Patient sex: F
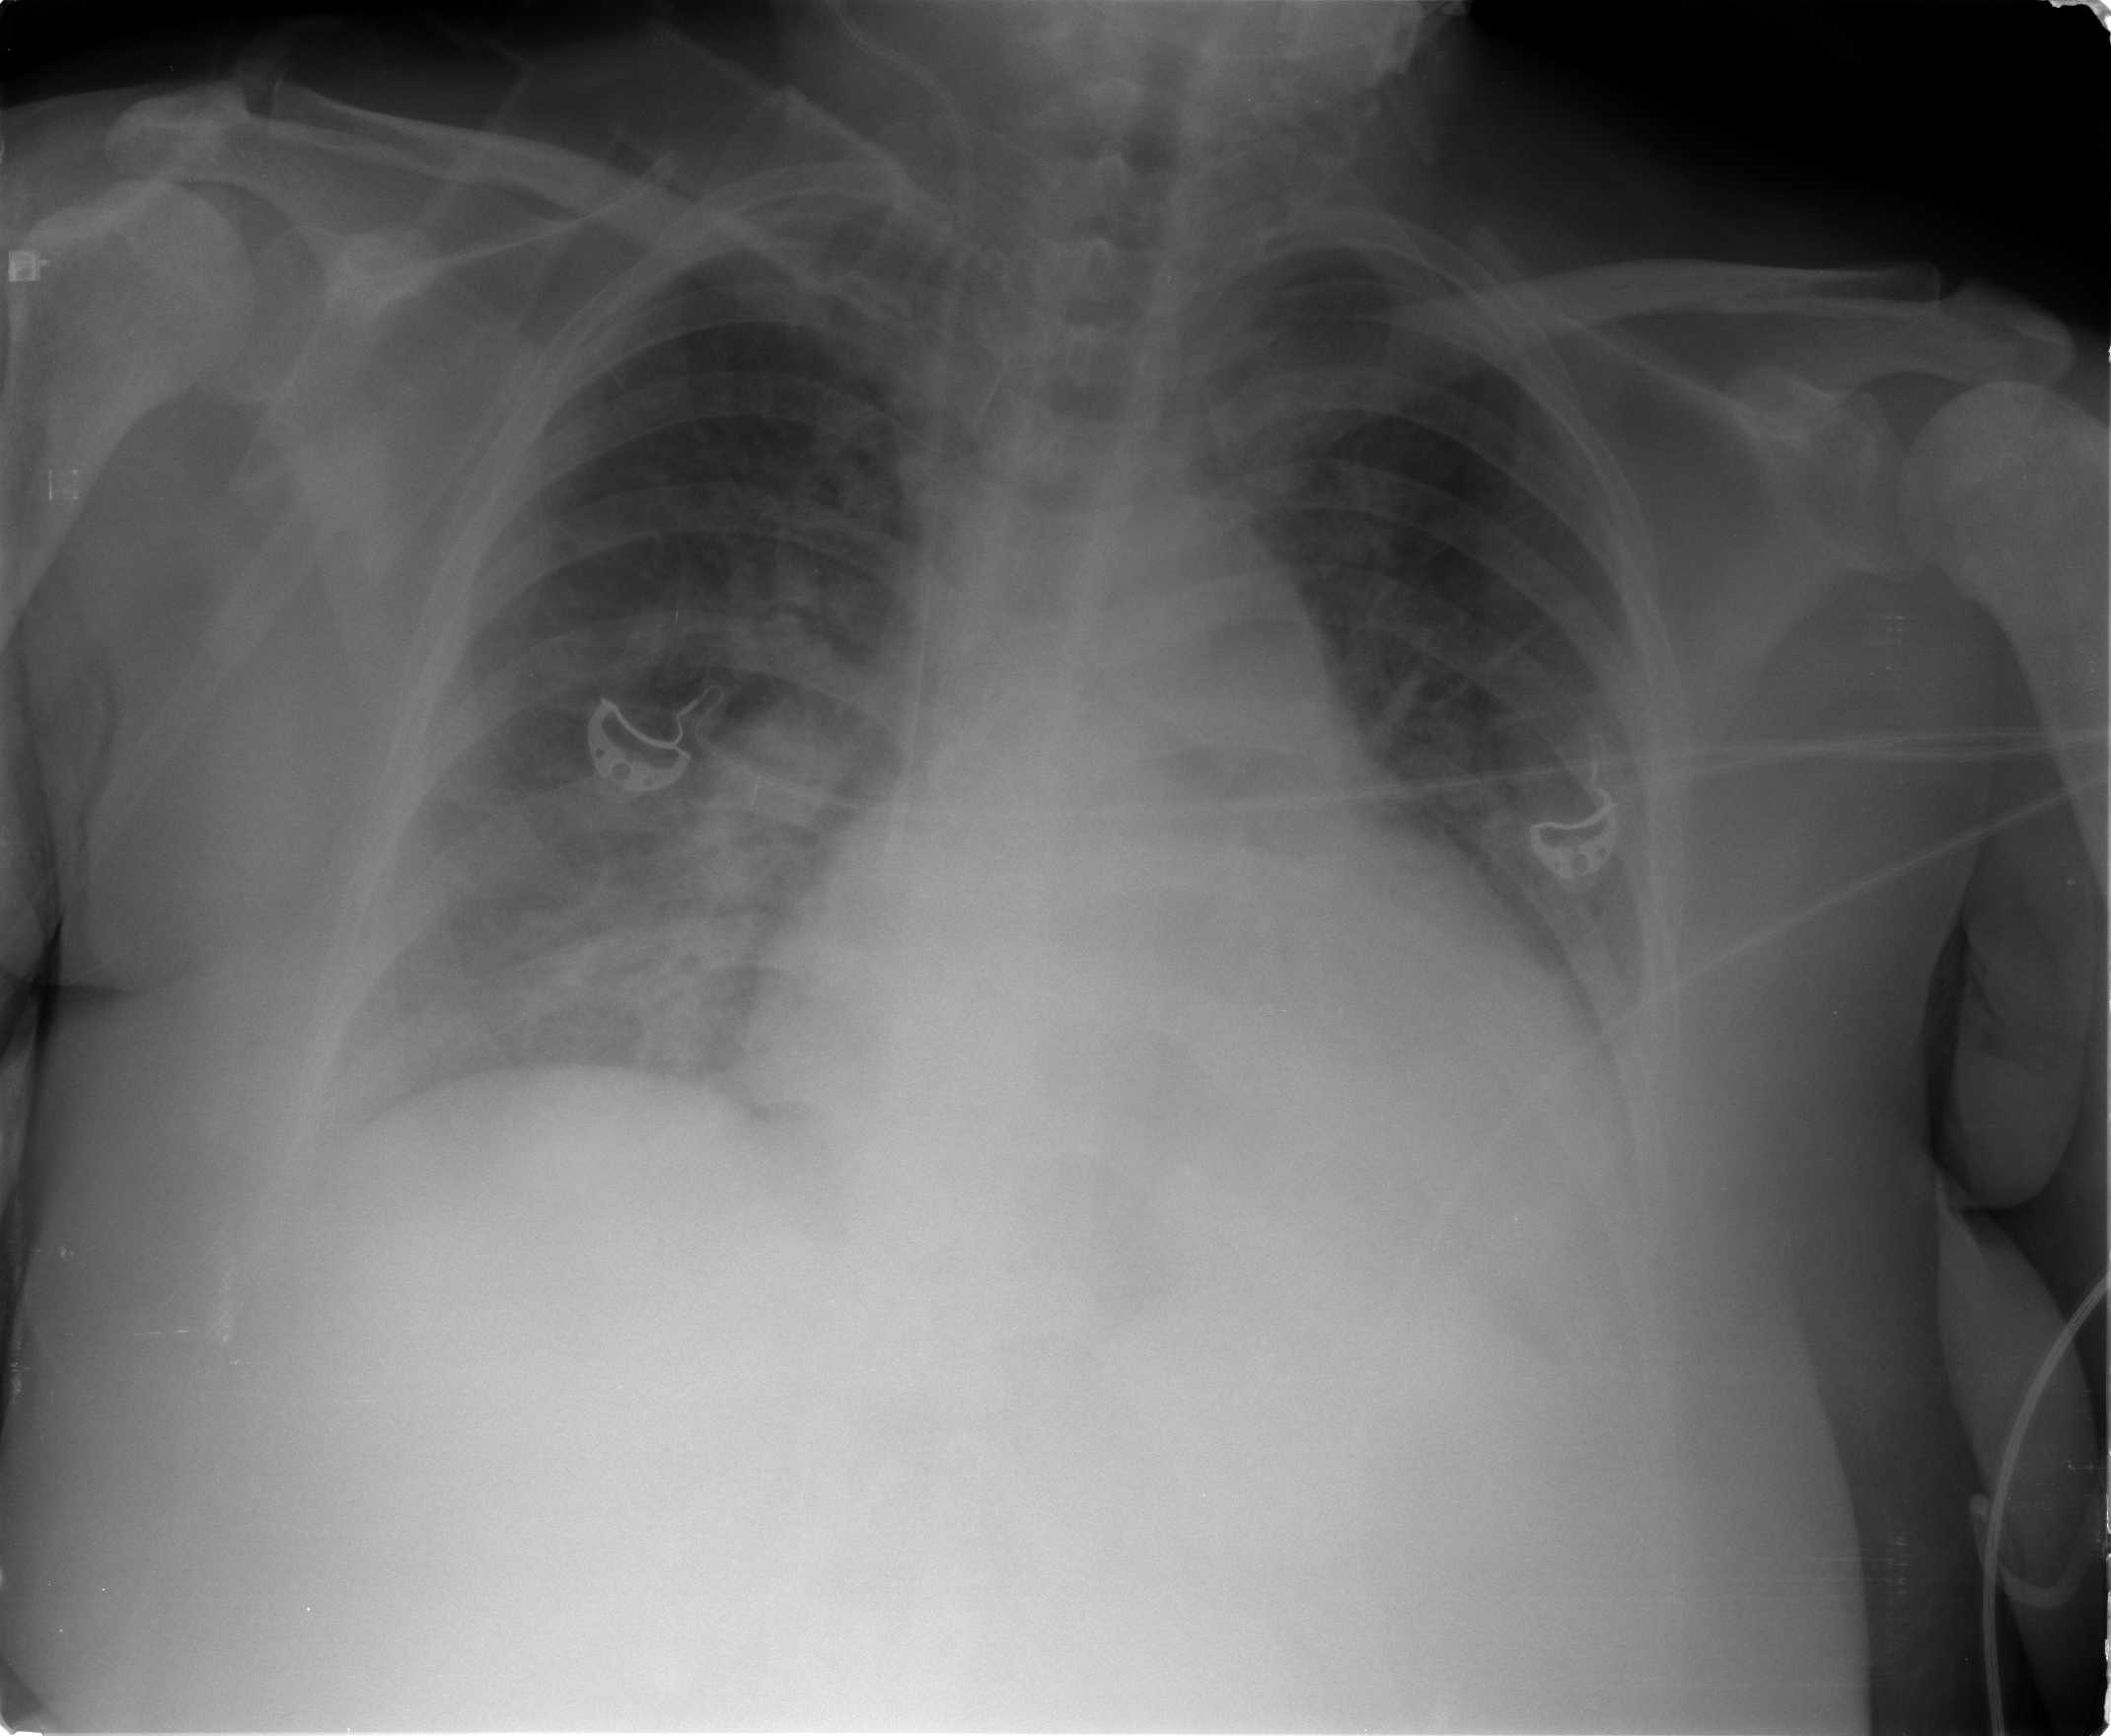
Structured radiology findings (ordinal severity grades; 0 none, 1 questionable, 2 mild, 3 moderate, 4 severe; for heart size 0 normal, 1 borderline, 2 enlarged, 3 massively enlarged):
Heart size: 2
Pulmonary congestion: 2
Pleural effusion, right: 2
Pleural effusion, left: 2
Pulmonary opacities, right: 2
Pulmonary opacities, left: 0
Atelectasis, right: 2
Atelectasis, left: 2